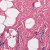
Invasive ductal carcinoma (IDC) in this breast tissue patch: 0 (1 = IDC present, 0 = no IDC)